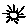
Label: sun